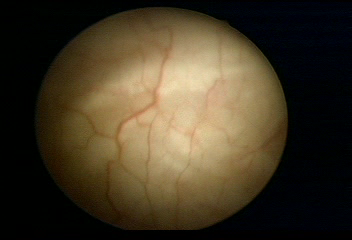
Modality: WLC
Class: Normal mucosa
Bladder cancer association: No